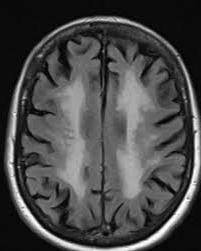
Label: notumor